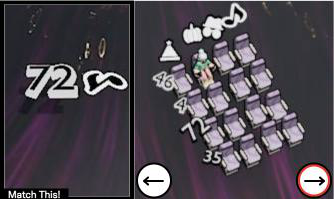
Task: seats
Answer: no